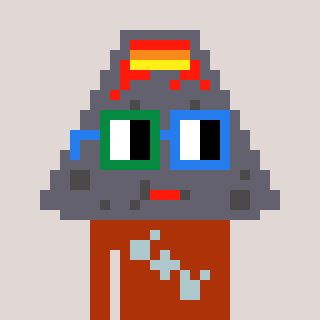
a pixel art character with square green and blue glasses, a volcano-shaped head and a hotbrown-colored body on a warm background